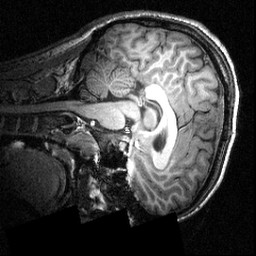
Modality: T1w
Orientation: sagittal
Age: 24
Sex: male
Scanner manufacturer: siemens
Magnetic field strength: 3.951 T
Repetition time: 1.5 s
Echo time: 0.00335 s